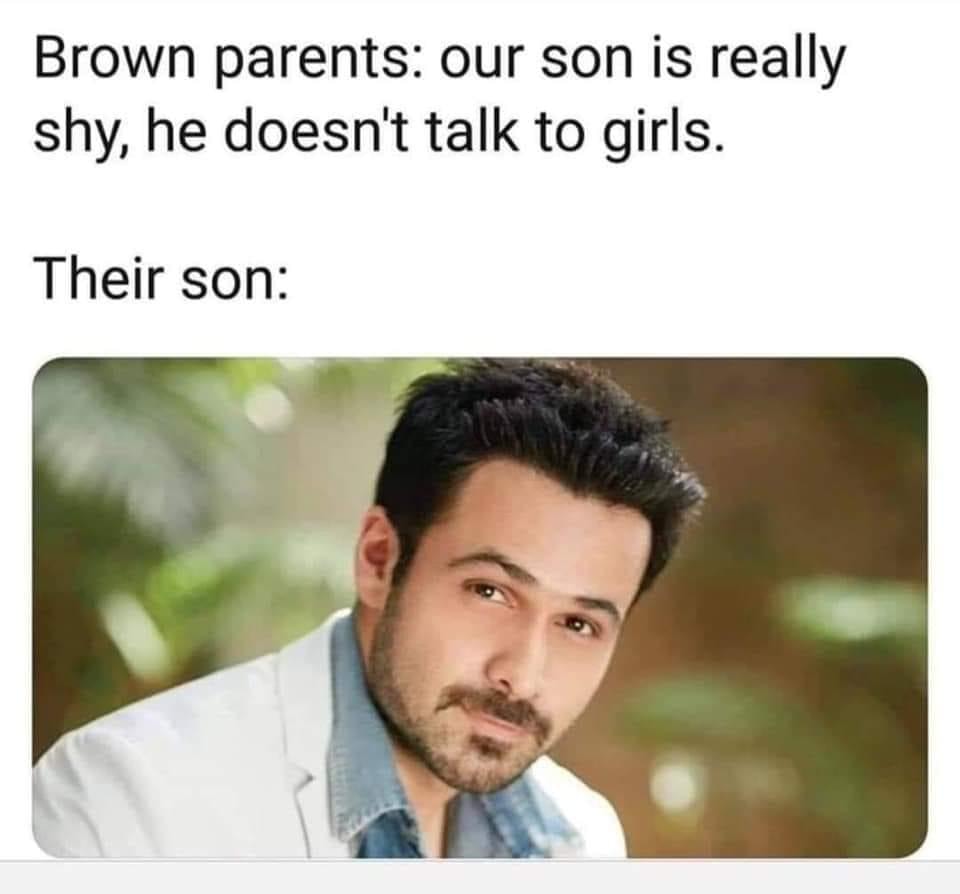
Caption: Brown parents: our son is really shy, he doesn't talk to girls.   Their son:
Label: hate